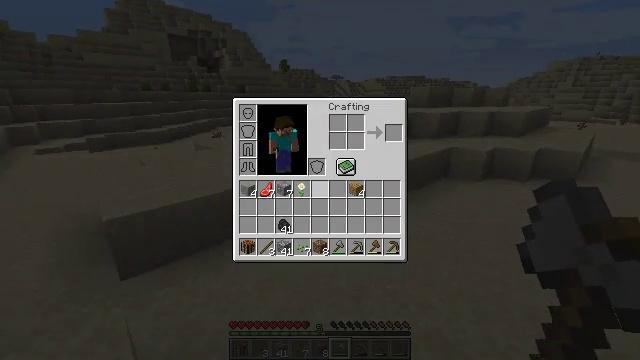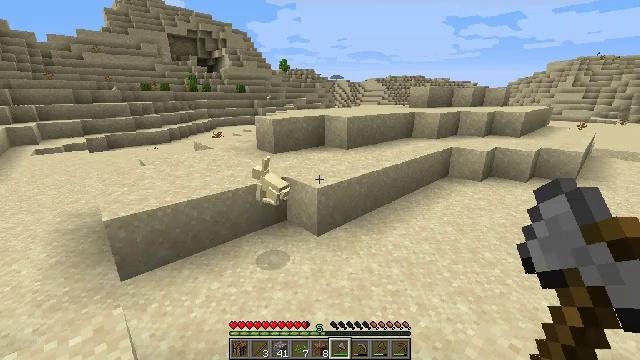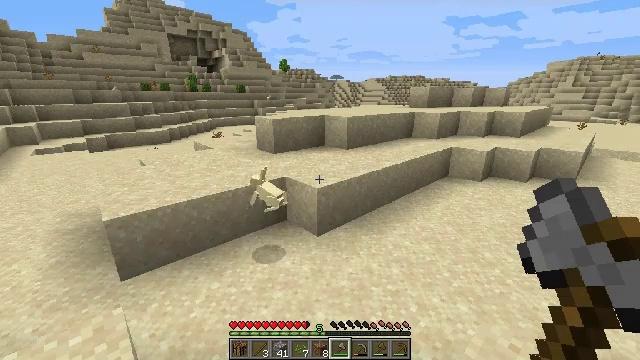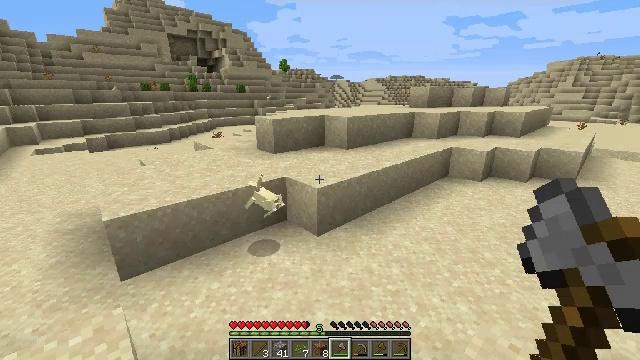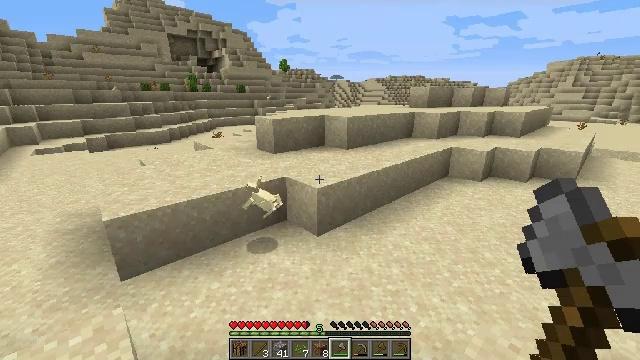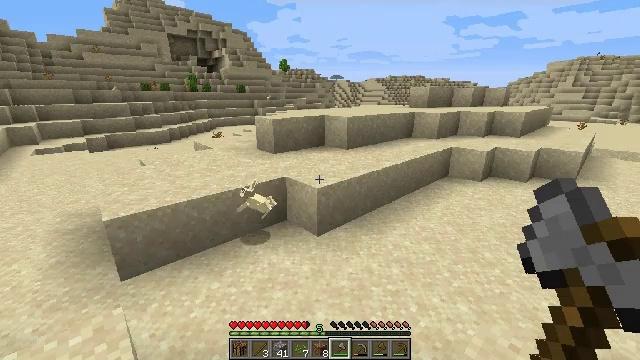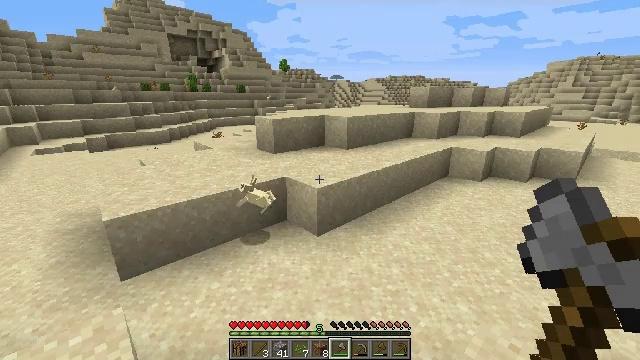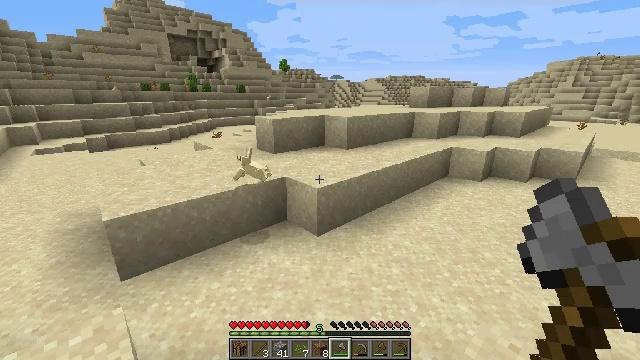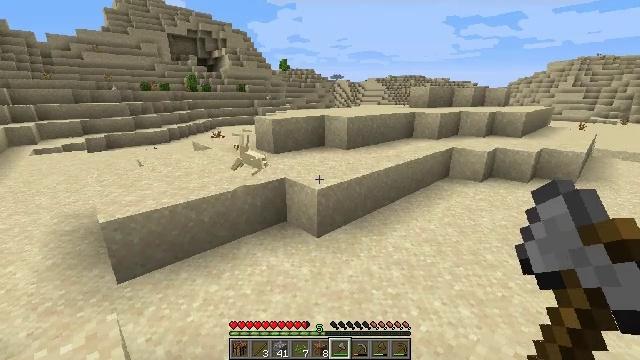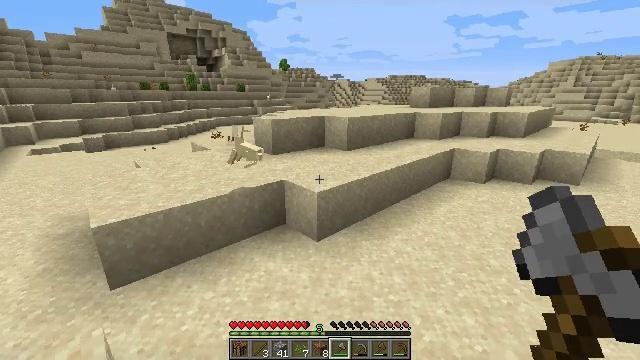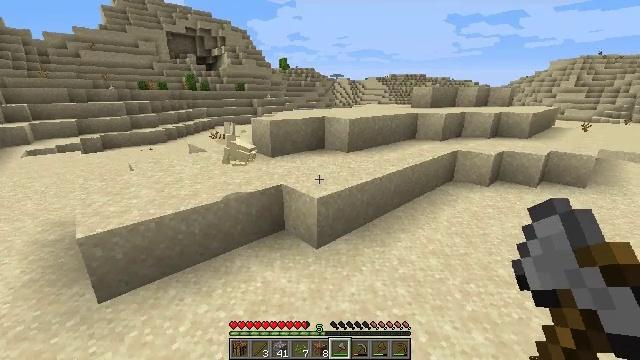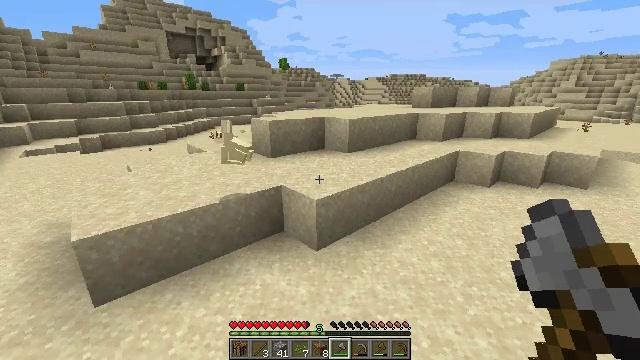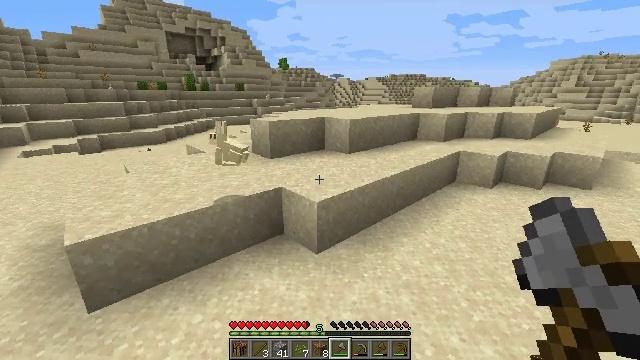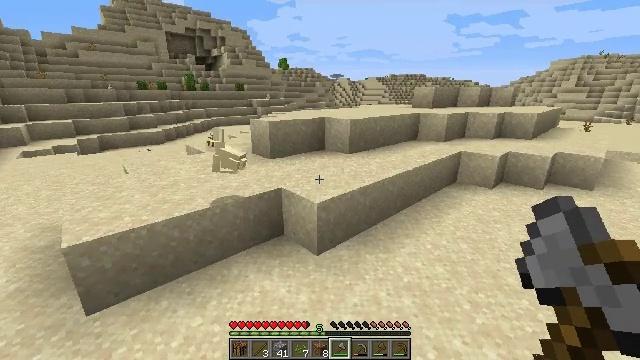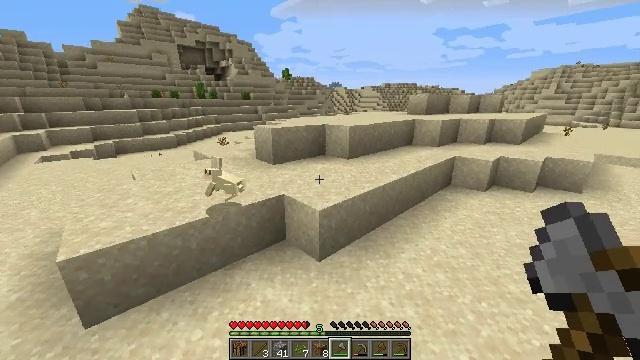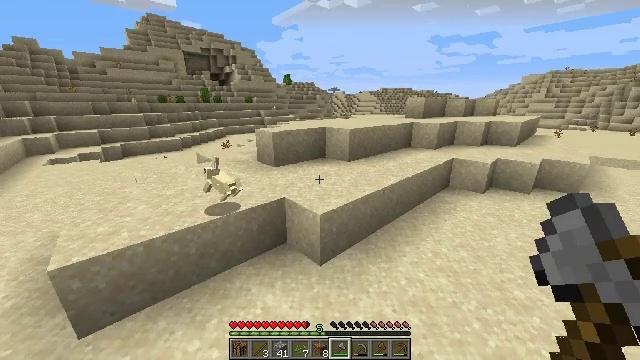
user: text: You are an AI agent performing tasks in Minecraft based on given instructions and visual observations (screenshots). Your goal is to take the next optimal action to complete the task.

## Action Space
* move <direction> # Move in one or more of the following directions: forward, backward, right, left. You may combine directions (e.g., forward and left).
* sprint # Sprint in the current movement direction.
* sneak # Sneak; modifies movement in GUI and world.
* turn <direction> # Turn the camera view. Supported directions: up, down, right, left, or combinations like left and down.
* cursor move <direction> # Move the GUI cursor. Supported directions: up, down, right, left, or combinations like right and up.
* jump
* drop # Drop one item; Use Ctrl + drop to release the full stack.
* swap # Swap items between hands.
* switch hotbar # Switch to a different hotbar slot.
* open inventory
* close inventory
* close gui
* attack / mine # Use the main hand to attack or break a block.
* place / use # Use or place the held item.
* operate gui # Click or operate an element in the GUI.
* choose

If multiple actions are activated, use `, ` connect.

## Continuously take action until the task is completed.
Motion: motion action
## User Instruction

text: Gather cactus by attacking it.
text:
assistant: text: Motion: close inventory
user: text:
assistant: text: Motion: close inventory
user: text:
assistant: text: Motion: no_op
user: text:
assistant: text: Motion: no_op
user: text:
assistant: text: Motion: no_op
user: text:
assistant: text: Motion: no_op
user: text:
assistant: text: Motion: no_op
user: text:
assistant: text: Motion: move forward
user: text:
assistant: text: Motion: move forward
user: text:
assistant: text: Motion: move forward
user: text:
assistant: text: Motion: no_op
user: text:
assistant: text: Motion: no_op
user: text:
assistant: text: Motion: move forward
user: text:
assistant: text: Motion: move forward
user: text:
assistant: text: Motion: move forward
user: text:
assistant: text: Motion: move forward
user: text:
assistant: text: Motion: move forward
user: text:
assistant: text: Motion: move forward
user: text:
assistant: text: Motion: move forward
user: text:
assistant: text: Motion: move forward
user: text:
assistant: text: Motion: move forward
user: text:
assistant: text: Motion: move forward
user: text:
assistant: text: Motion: move forward
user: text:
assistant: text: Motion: move forward, jump
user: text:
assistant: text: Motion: move forward, jump
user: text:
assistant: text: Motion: move forward, jump
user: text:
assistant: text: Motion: move forward, jump
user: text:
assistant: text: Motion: move forward
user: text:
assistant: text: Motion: move forward
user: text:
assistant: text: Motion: move forward